Question: Like here.

Like those blue 'phone', 'email' , 'adress'. I've been googling for a while, havn't found any built-in way to add them :(. Is there any? (Supporting 2.3, preferably)
: <URL>
'<TextView style="?android:attr/listSeparatorTextViewStyle" ... >'
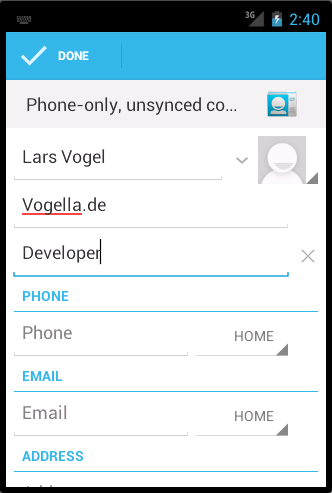
Answer: To get 2.x support, you can use the <URL>.
The style you are looking for is "Holo.TextView.ListSeparator(.Light)"